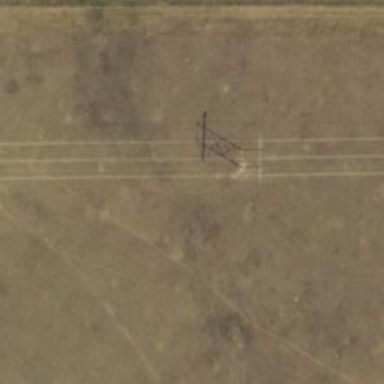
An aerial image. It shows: H-frame power tower with distinctive design.